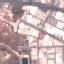
Land use / land cover: Industrial